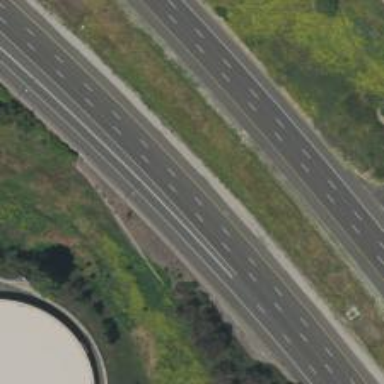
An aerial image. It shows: Asphalt motorway link.